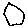
Label: hexagon